Question: I'm having a bit of a senior moment trying to get SQLite working on a new WPF project. I've recently written a bunch of Windows Store and Phone projects and always used <URL> there, but now I can't seem to do that with my WPF app.
I've added SQLite-net through nuget, but I can't find a version of SQLite3.dll that I can add to the project. When I download it from SQLite.org I get the following error.

What am I doing wrong? All the tutorials I find tell me to use 'System.Data.Sqlite' instead but I don't want to rewrite all my DAL code again
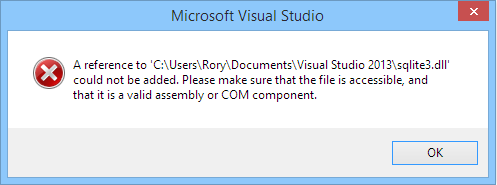
Answer: I got it working.
For anyone who's trying to do this - specifically, trying to get to work on WPF, not just SQLite, you need to:
1. download the pre-compiled windows binary of sqlite3.dll from http://www.sqlite.org/download.html
2. copy that dll file into your bin folder
3. go to project properties > build and change the CPU type to x86 (there's no precompiled x64 version at time of writing)